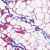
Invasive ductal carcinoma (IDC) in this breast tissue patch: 0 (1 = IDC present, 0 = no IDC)